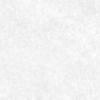
Label: no_change